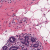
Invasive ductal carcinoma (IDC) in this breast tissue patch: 0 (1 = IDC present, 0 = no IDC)